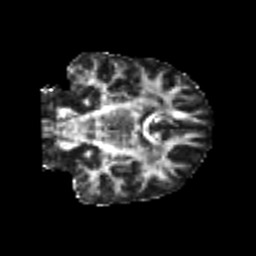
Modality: FA
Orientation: coronal
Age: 22
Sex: female
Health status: healthy
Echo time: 0.074 s